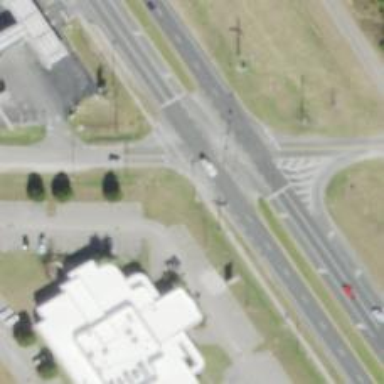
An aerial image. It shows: Marked footway crossing with lines.